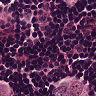
Metastatic tissue present: no